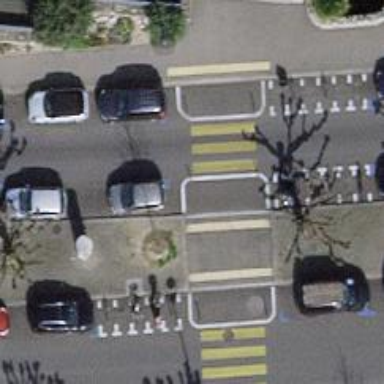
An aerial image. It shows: Uncontrolled road crossing.